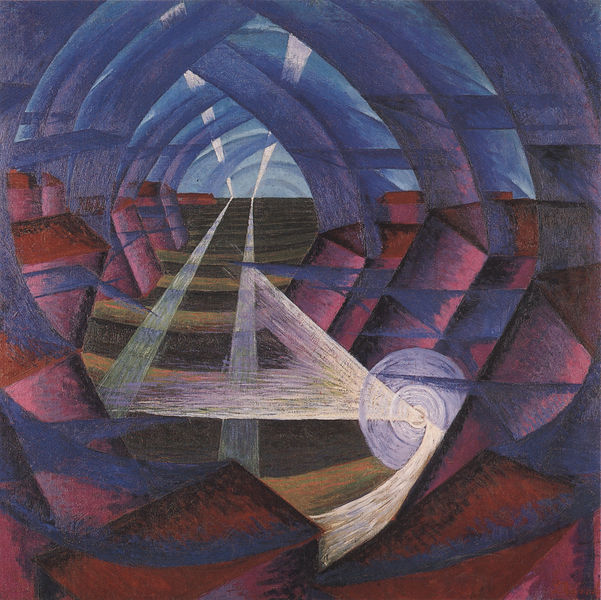
Titel: Case + luce + cielo
Künstler: Luigi Russolo
Standort: Basel
Institution: Kunstmuseum
Schlagwörter: blau, gemälde, himmel, meer, schatten, wasser, weiß, dreieck, gelb, grün, heckel, kubismus, kubistisch, landschaft, stadt, bewegung, braun, bunt, lampe, laterne, licht, schwarz, strasse, rot, weg, ball, expressionismus, muster, symbolismus, feld, felder, horizont, häuser, kalt, sonnenaufgang, sonne, elektrisches licht, gotik, höhle, kontrast, rosa, schräg, wald, boot, kreis, rund, farbig, segel, wellen, ecke, bogen, italien, perspektive, moderne, acker, warm, abstrakt, farben, modern, ziegel, farbe, formen, lila, violett, linien, schlot, fluß, spitz, streifen, durchgang, stufen, abstraktion, halle, oben, unten, bögen, futurismus, gang, lichtstrahl, stern, kegel, strahlen, linie, geld, rippen, form, dynamik, strahl, kreise, kugel, ecken, lichtstrahlen, quader, spitzbogen, bahn, eisenbahn, stapel, lichtquelle, gleis, volute, schnecke, phantasie, kanten, spirale, geometrie, blauer reiter, klee, wende, universum, labyrinth, tunnel, masswerk, schwelle, zinnober, quelle, facetten, rohre, kantig, splitter, delaunay, boccioni, rosarot, walfisch, loicht, jonas, karmesin, aufsplitterung, braunm, böben, kehre, krisatllin, railway, schnecke spirale